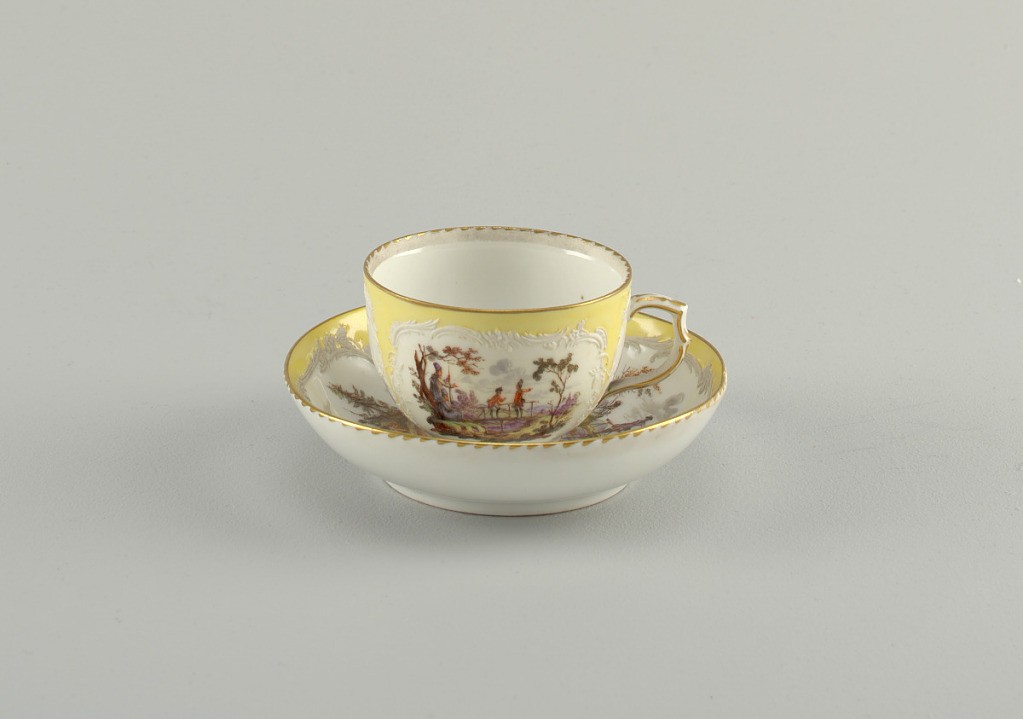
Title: Cup and Saucer with Battle Scenes (Bataillen-Malerei)
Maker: Royal Porcelain Manufactory, Berlin, German, established 1763
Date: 1870–1900
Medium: hard paste porcelain, vitreous enamel, gold
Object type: cup and saucer
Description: Curving cup. Slightly compressed in lower part. Scrolling handle. Saucer slightly curved. Decoration similar to that of 1953-17-49. Neuzierat style.